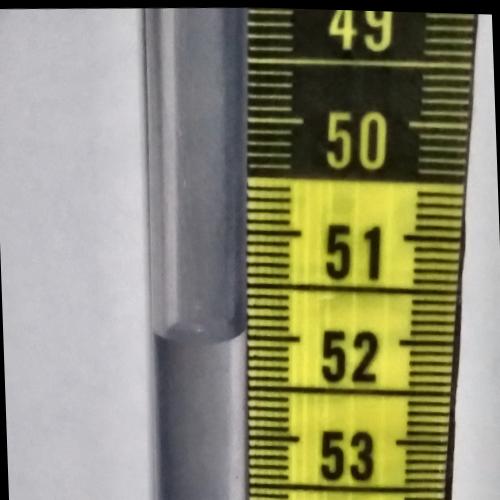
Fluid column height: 52.0 cm